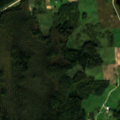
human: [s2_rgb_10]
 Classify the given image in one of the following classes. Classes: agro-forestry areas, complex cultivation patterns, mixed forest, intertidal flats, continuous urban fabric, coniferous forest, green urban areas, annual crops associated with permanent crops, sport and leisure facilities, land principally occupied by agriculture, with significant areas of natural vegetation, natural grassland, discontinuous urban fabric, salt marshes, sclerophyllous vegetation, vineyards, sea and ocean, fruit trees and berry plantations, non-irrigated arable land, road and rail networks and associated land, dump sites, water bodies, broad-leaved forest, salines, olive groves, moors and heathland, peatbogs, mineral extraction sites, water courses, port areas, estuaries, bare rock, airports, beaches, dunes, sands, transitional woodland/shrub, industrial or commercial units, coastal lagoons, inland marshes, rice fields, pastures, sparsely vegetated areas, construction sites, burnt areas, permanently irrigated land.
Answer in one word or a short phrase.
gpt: complex cultivation patterns, mixed forest, transitional woodland/shrub